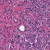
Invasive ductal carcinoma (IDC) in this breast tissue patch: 1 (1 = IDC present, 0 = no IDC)